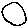
Label: circle